Question: i'm triing to use this directory picker: <URL>
if i import it in eclipse like: file -> import -> existing and. proj. -> directory picker -> library and sample project
it gives this errors:

what am i doing wrong?or how to implement it in the right way?
errors:
'''
The declared package "net.rdrei.android.dirchooser" does not match the expected package "main.java.net.rdrei.android.dirchooser"
'''
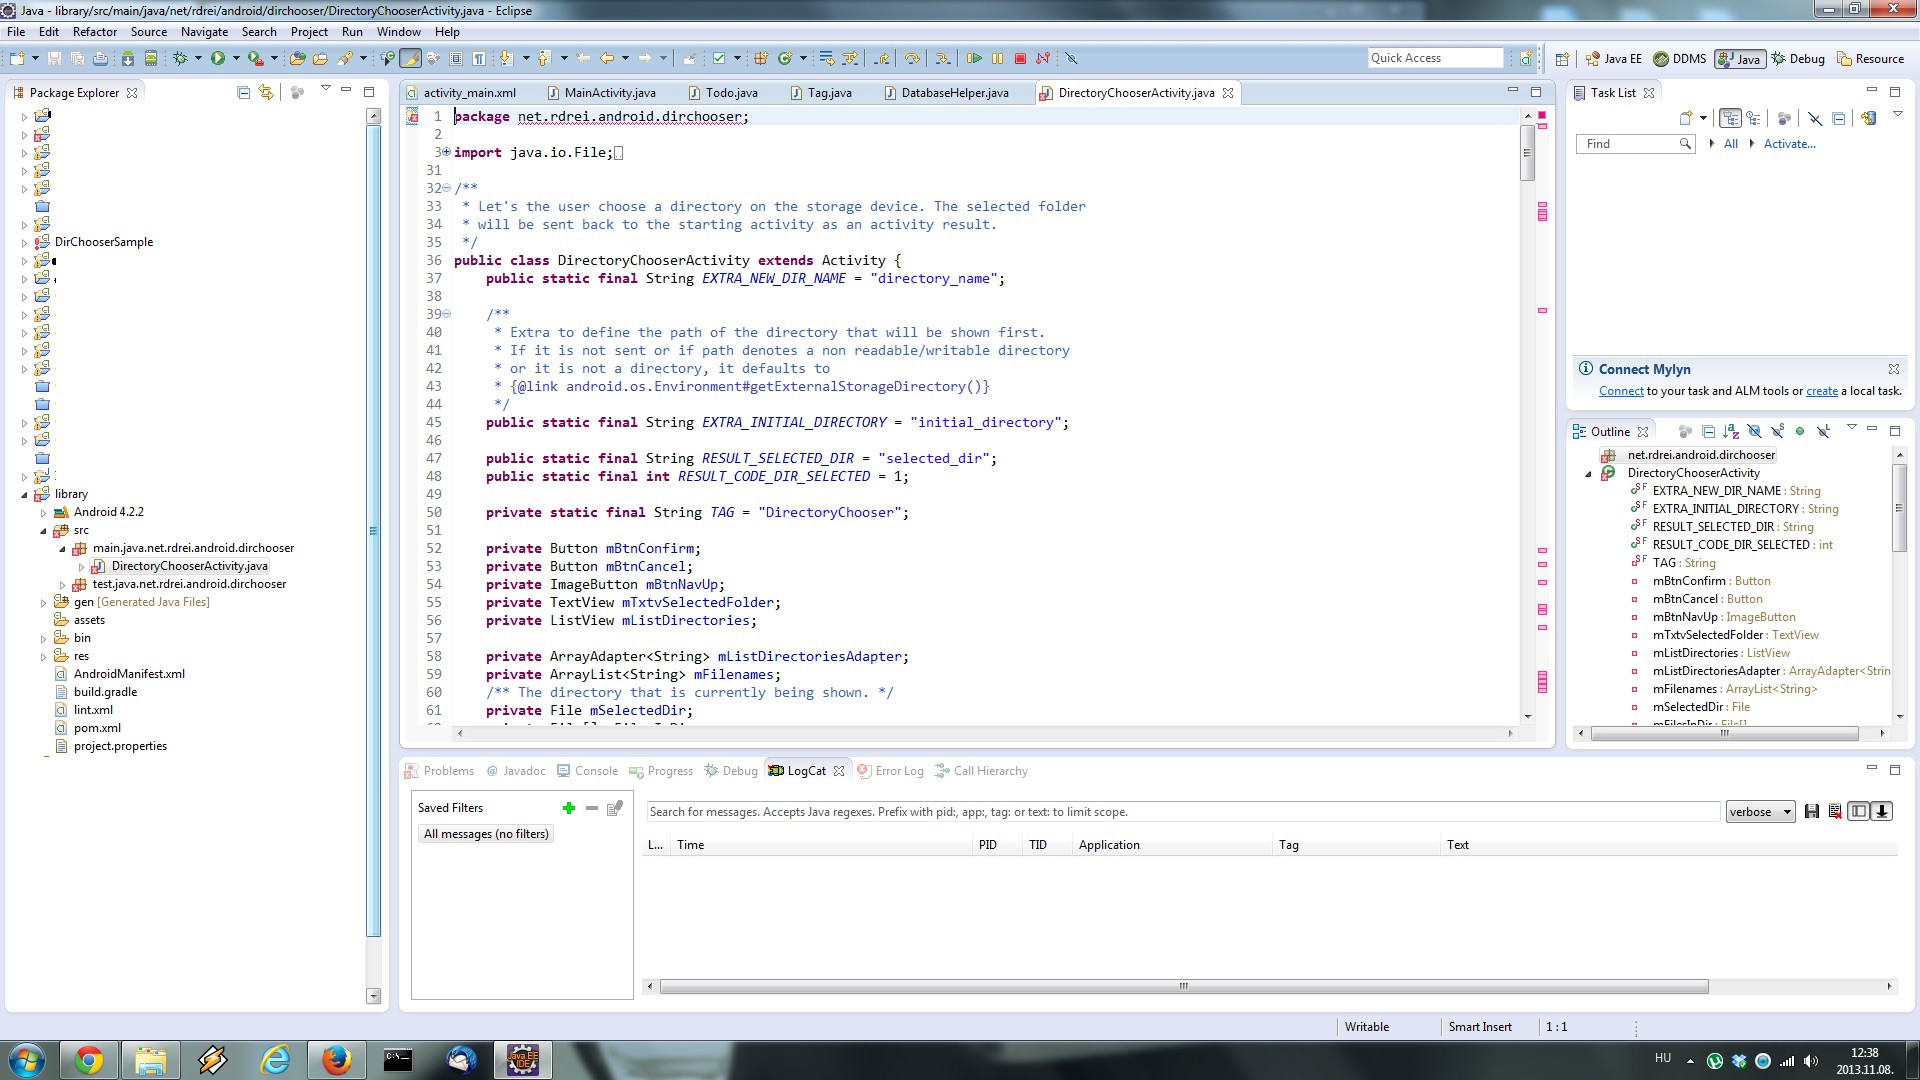
Answer: Change the package name at top of the class ,It is the starting statement of your class and your own package ,where your getting the error right click on that you will have your own package...